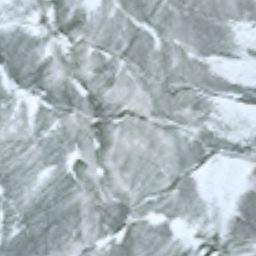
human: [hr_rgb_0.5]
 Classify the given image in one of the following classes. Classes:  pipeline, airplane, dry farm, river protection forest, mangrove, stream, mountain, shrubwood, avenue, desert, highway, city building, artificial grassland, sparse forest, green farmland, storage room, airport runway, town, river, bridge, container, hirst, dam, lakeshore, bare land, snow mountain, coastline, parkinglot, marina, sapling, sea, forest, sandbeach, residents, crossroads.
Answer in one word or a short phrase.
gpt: snow mountain